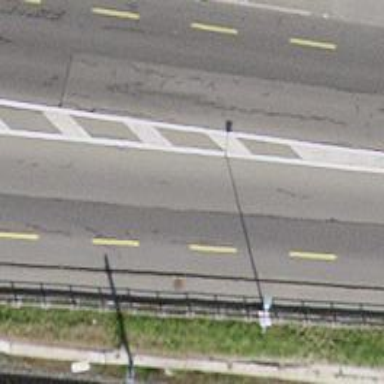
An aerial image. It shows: Primary road with asphalt surface and designated cycle lane.